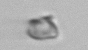
Label: detritus_transparent